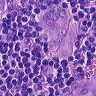
Metastatic tissue present: yes